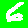
Digit: 6